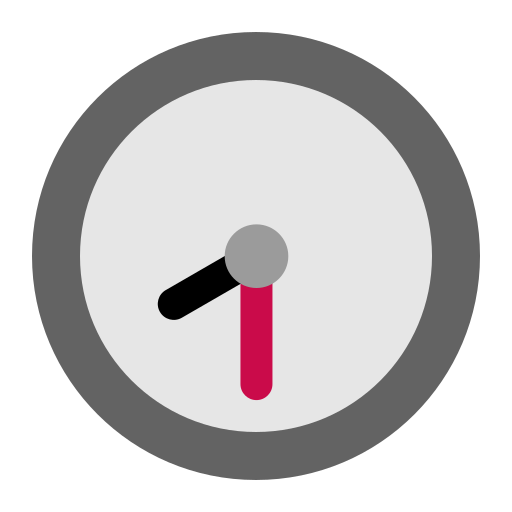
eight thirty flat